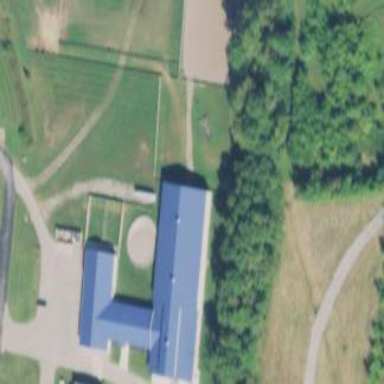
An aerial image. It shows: Building with blue roof.